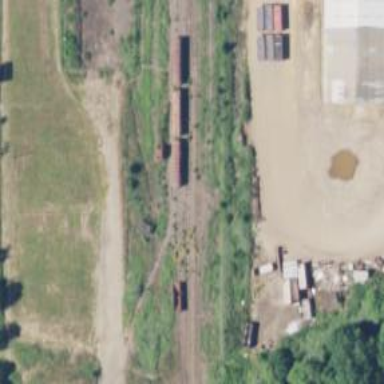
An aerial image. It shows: Railway siding for service.